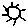
Label: sun